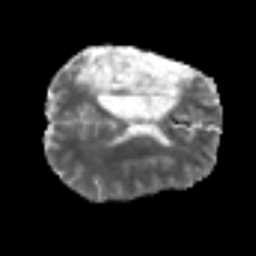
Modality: MD
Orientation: axial
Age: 50
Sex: male
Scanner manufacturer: siemens
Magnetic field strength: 3 T
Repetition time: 6.1 s
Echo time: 0.101 s